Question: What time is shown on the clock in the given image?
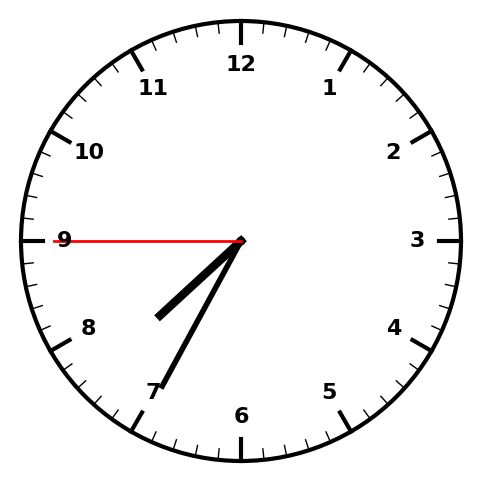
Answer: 07:34:45